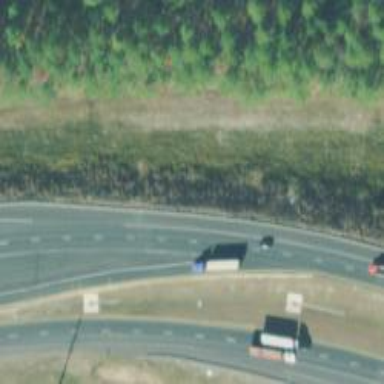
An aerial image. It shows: Expressway with asphalt surface classified as trunk highway.